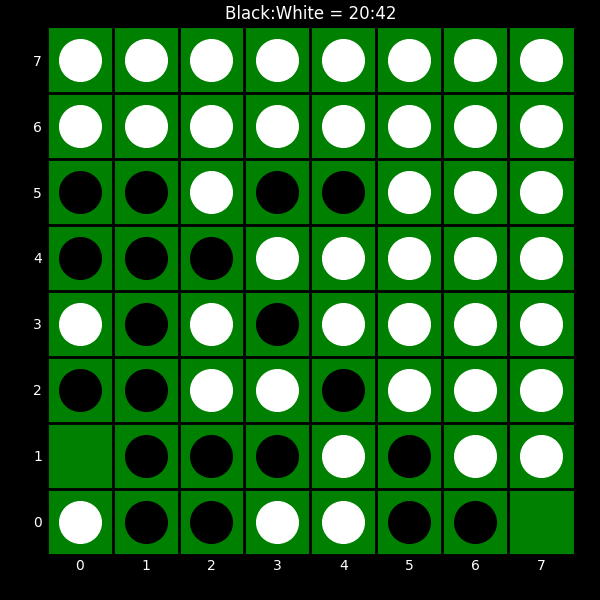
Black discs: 20
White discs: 42